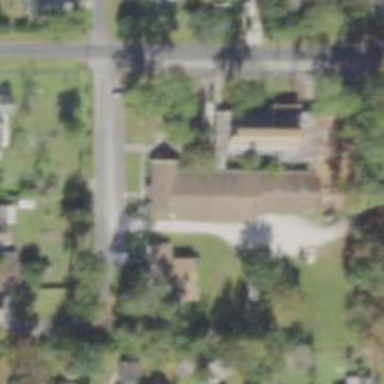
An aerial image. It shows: Kindergarten.